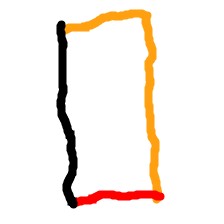
Shape: rectangle